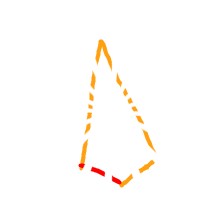
Shape: kite